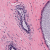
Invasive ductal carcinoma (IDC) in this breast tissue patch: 0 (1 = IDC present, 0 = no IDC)